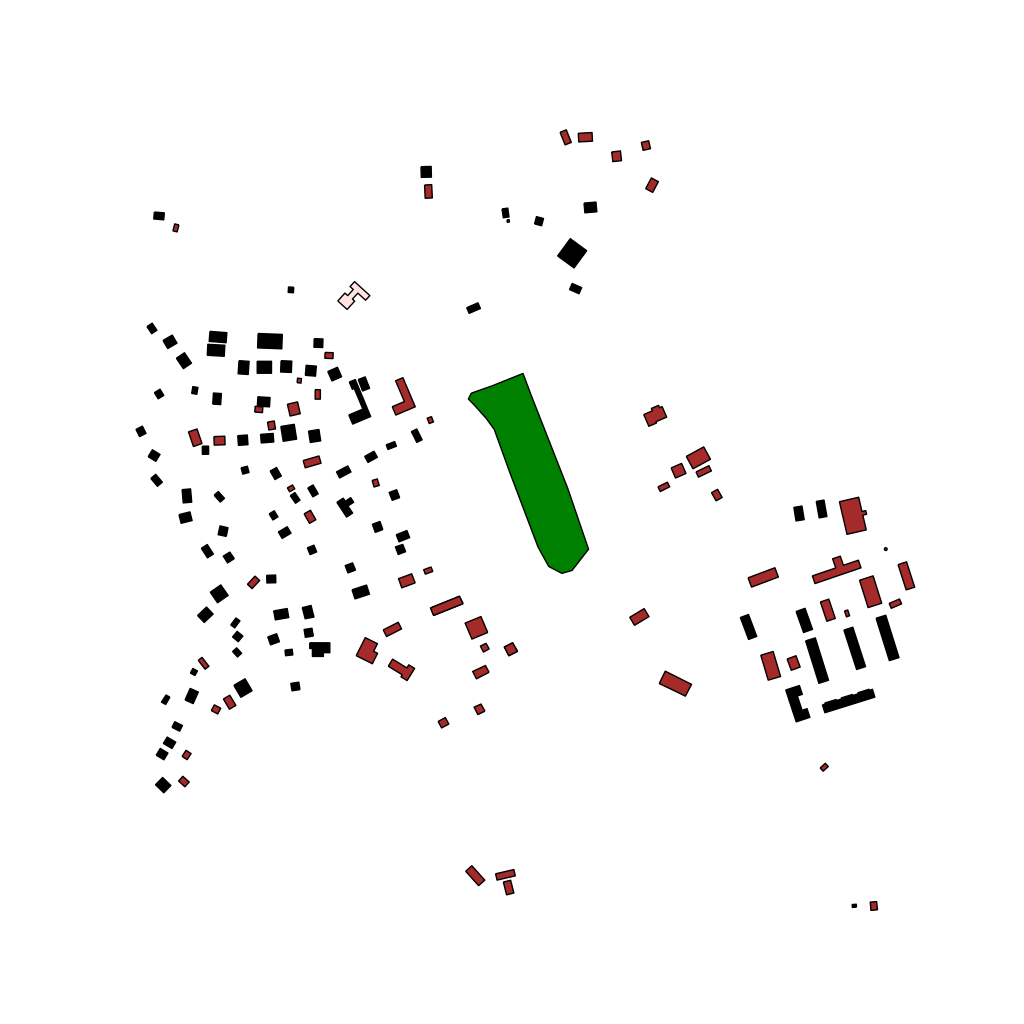
Tags: overhead vector_map, agriculture, industrial, recreation, residential, special, soviet, individual_rise, low_rise, density_1, Building, Facility, Gas, Park, 1.0 km²